Aerial crown-view tile of a tropical tree (Barro Colorado Island, Panama), acquired 20250317:
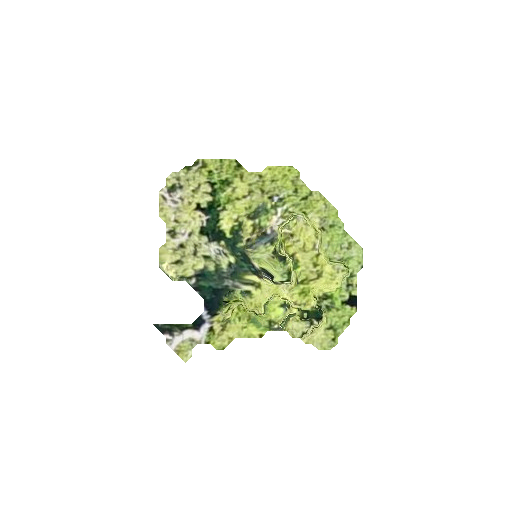
Species: Lonchocarpus heptaphyllus
GBIF accepted scientific name: Lonchocarpus heptaphyllus
Crown area: 44.357 m²